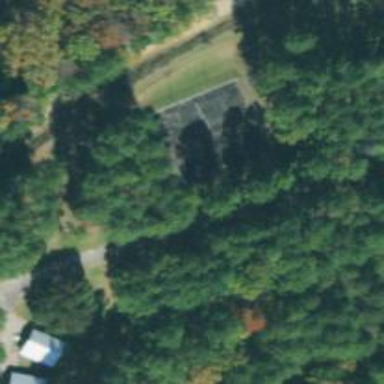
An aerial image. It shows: Asphalt tennis court on pitch.